Field crop: maize
Growth stage: 2
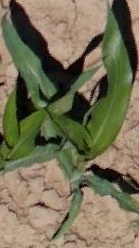
Species: maize